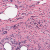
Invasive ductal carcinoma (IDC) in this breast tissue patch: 1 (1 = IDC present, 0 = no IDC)